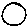
Label: circle